Field crop: maize
Growth stage: 2
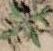
Species: atriplex